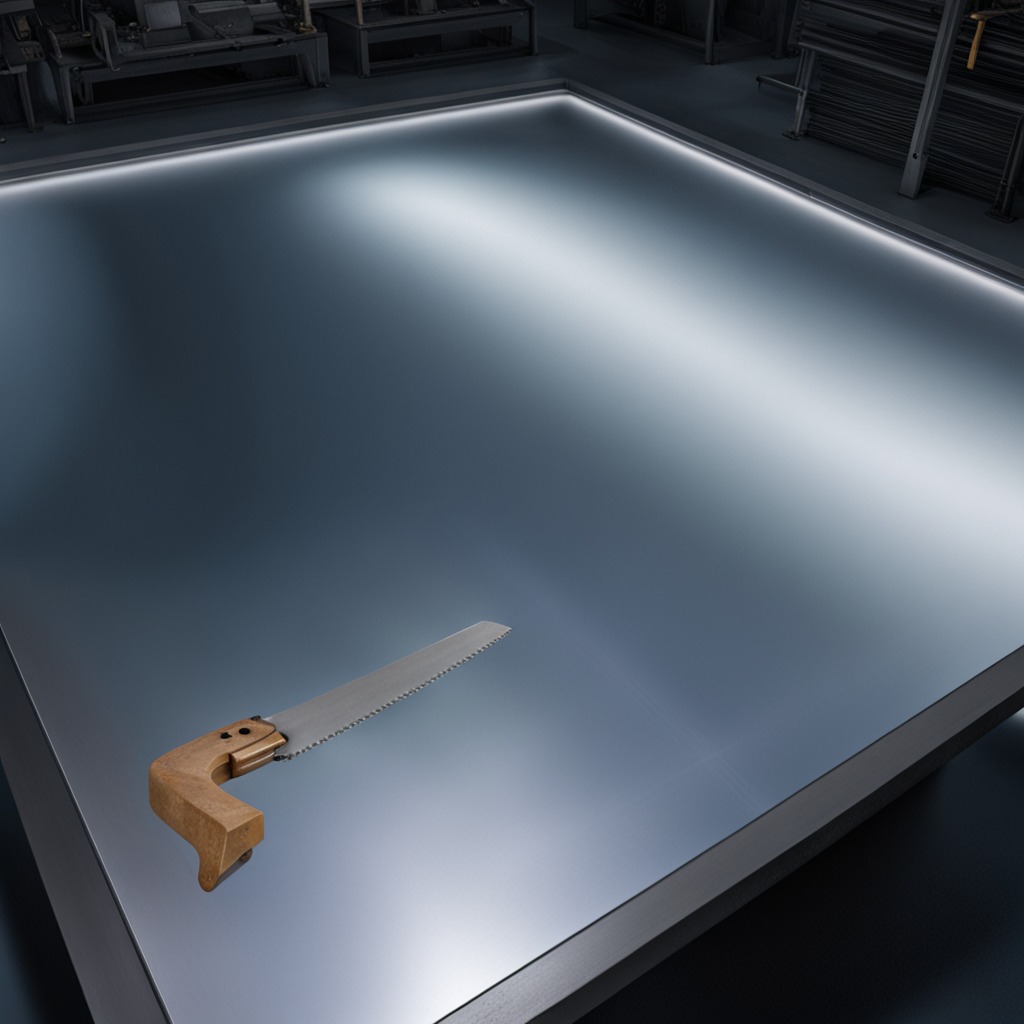
A metal saw lies on the tabletop.